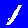
Digit: 1